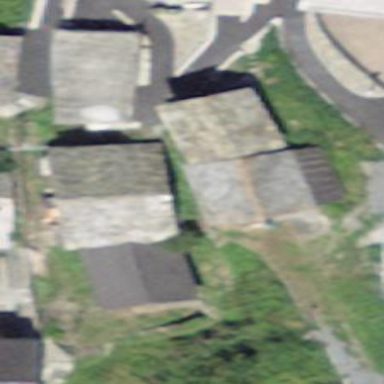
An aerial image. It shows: Barn.